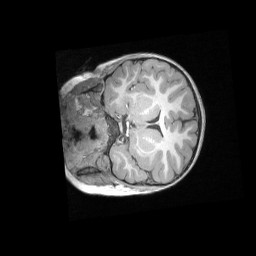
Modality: T1w
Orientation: coronal
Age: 5
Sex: female
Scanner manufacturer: siemens
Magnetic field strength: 3 T
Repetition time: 2.53 s
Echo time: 0.00164 s